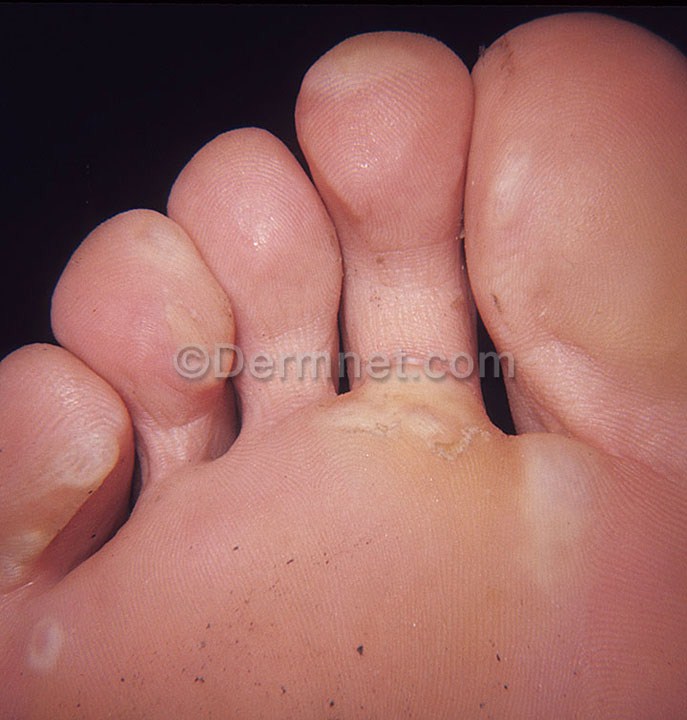
Disease: Bullous Disease Photos